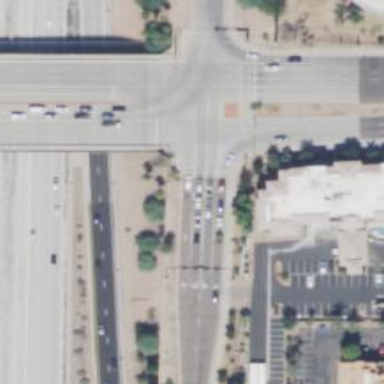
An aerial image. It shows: Solid stop line on the road.